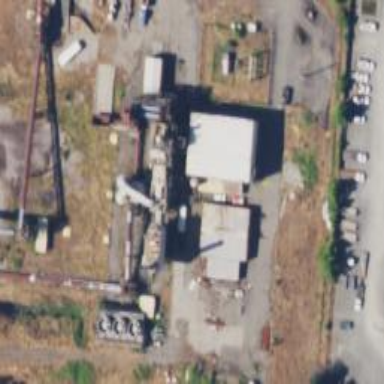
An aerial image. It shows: Generator powered by steam turbine.